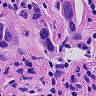
Metastatic tissue present: yes